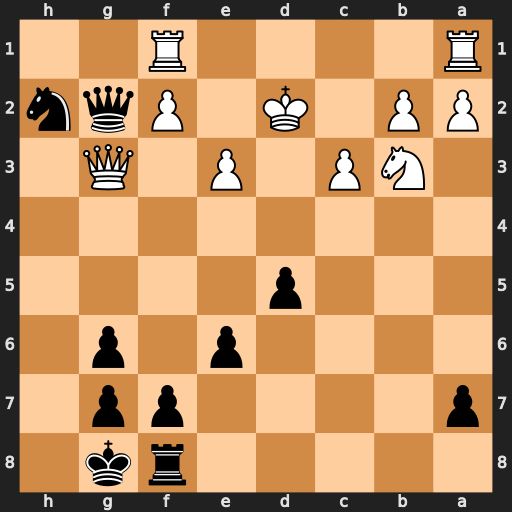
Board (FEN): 5rk1/p4pp1/4p1p1/3p4/8/1NP1P1Q1/PP1K1Pqn/R4R2
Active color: b
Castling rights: -
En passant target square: -
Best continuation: Nxf1+ Rxf1 Qxf1